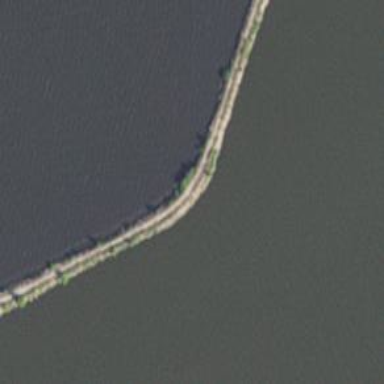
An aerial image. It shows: Breakwater structure.